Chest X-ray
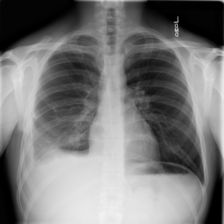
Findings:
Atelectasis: negative
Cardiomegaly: negative
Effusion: positive
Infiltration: negative
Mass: negative
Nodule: negative
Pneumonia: negative
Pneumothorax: negative
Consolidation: negative
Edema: negative
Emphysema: negative
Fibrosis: negative
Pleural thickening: negative
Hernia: negative